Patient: sex M, age 44
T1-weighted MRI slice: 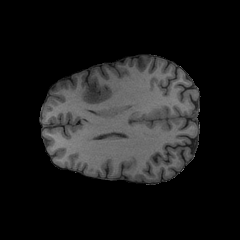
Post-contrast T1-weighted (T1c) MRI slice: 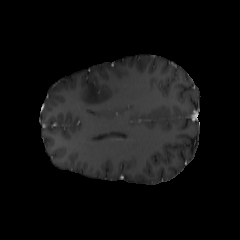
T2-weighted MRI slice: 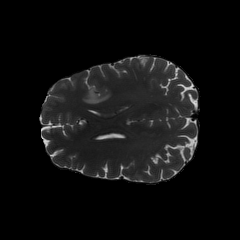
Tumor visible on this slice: yes
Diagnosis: Astrocytoma, IDH-mutant
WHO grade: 2